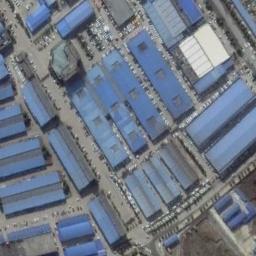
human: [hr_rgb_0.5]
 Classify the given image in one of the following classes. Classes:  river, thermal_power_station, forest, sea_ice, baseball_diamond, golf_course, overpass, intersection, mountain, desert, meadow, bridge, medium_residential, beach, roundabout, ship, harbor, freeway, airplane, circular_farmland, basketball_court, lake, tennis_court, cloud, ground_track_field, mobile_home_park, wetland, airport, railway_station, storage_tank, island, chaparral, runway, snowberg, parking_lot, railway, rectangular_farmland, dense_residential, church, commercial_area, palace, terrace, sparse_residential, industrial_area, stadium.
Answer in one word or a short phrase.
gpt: industrial_area